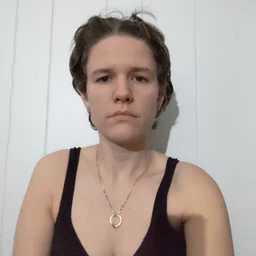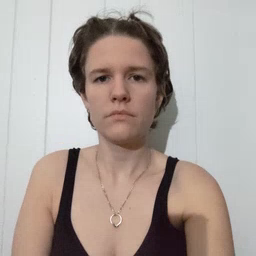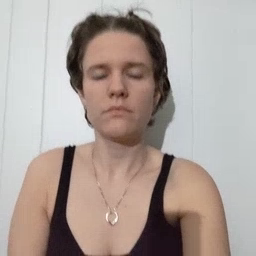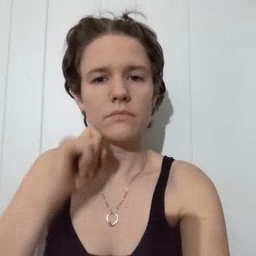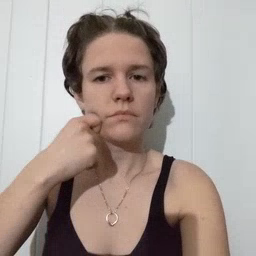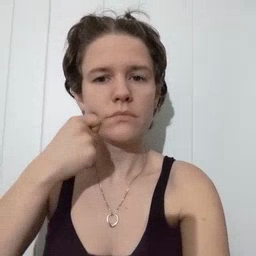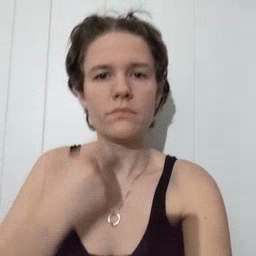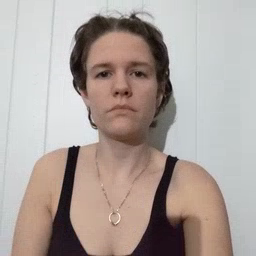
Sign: apple